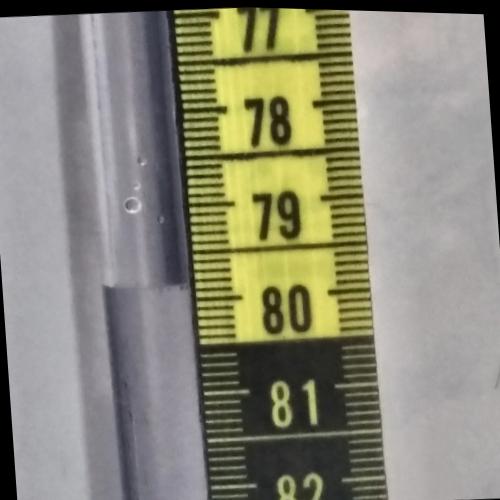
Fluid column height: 79.8 cm